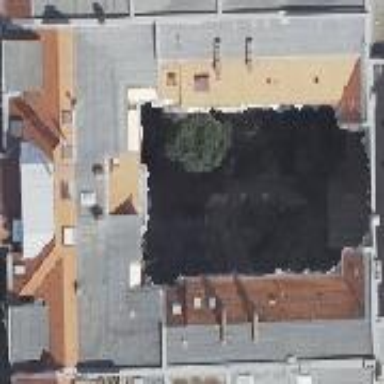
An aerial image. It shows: Apartment building with gambrel roof covered in shingles.